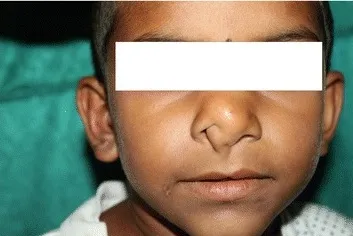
Preoperative photograph.
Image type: medical_photograph (other_medical_photograph)